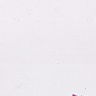
Metastatic tissue present: no